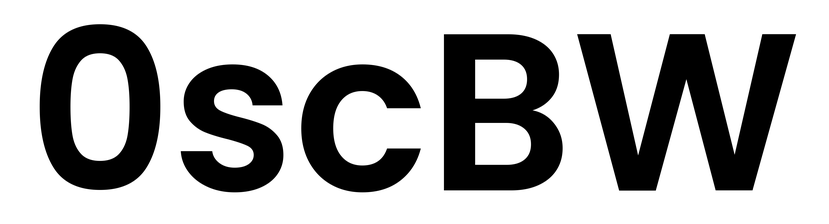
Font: Poppins-SemiBold